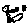
Label: cat